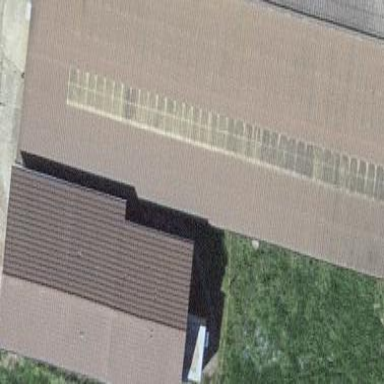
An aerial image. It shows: Rural barn.